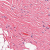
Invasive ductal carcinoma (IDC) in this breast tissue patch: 0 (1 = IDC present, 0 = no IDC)